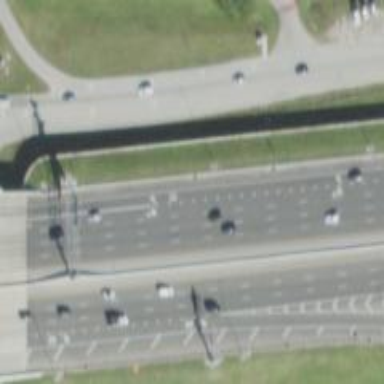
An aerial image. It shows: Motorway junction.